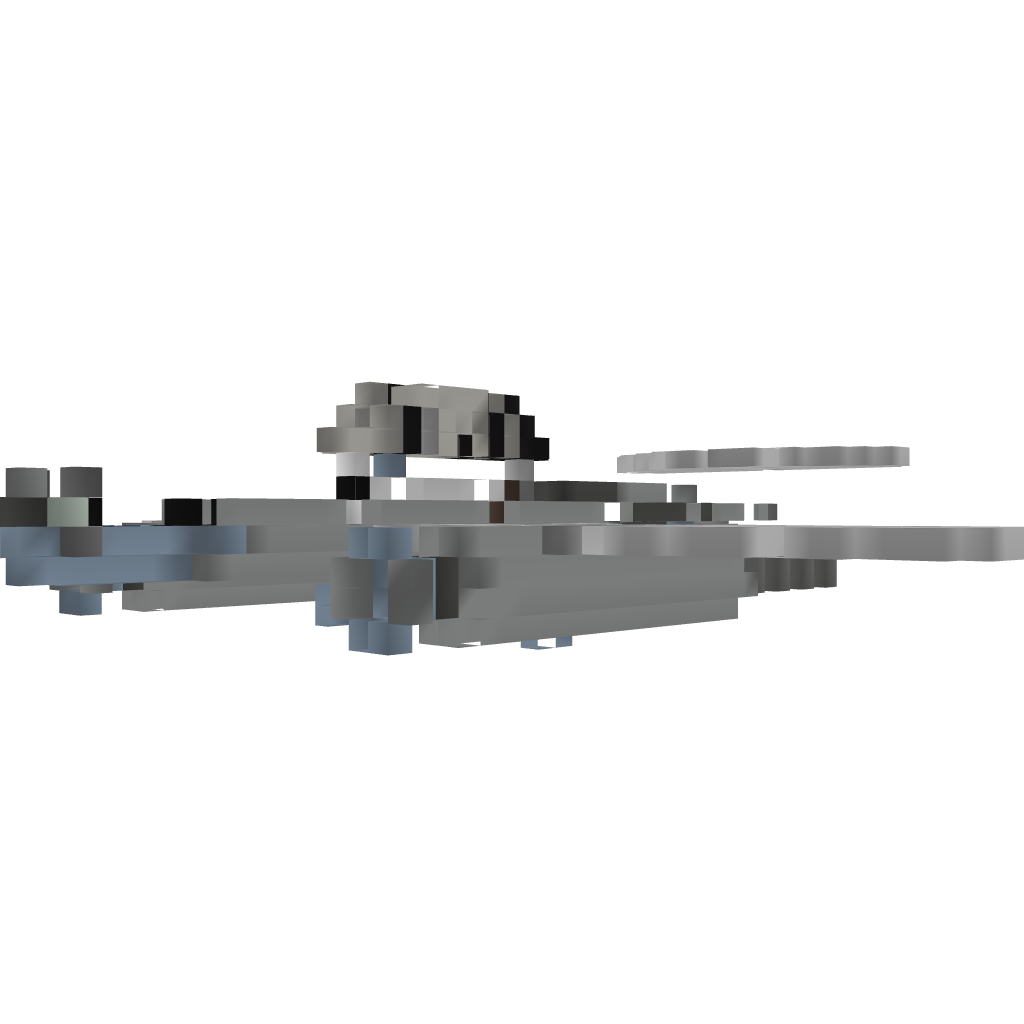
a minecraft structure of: Messerschmitt 262 Schwalbe